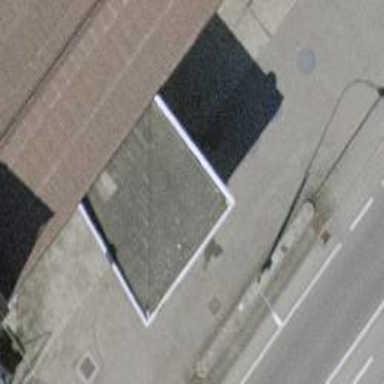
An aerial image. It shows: Fuel station.